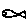
Label: fish